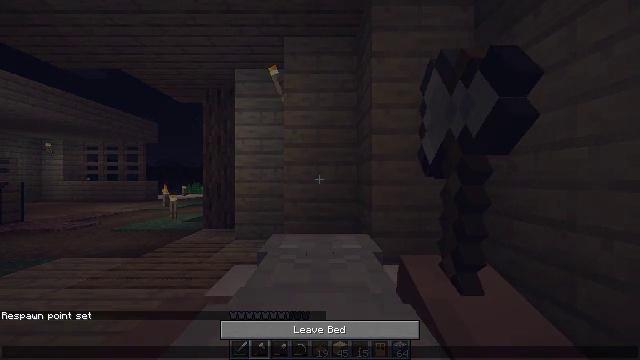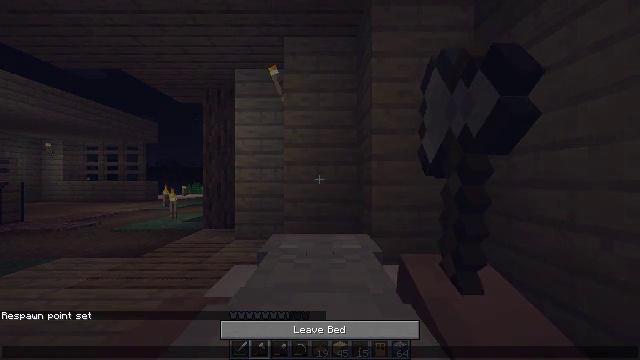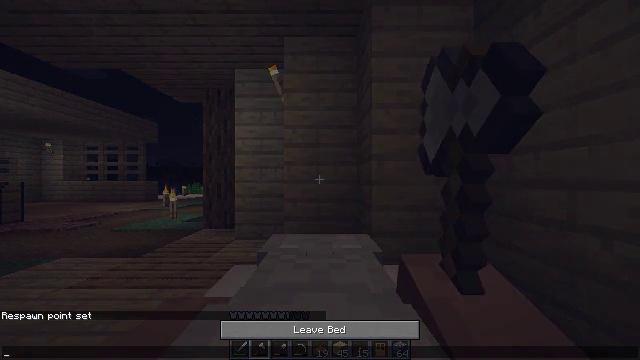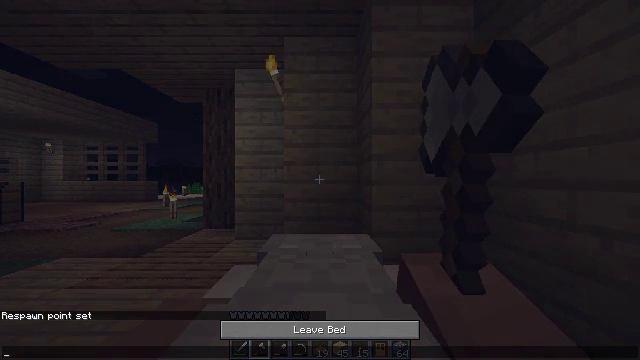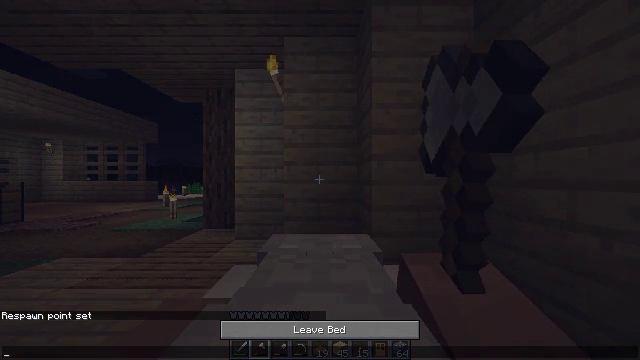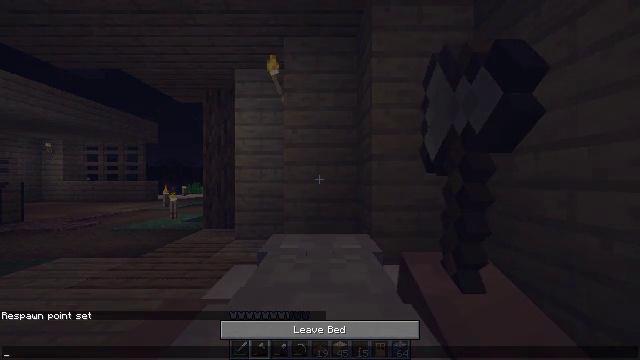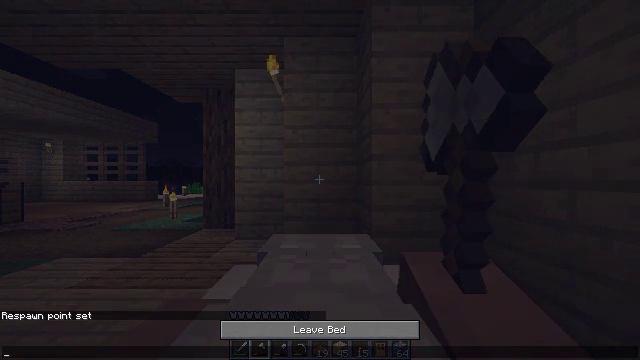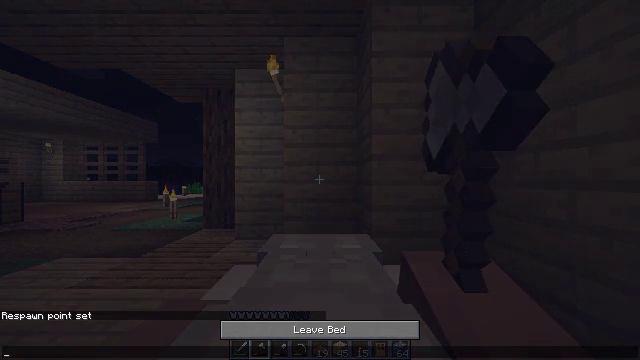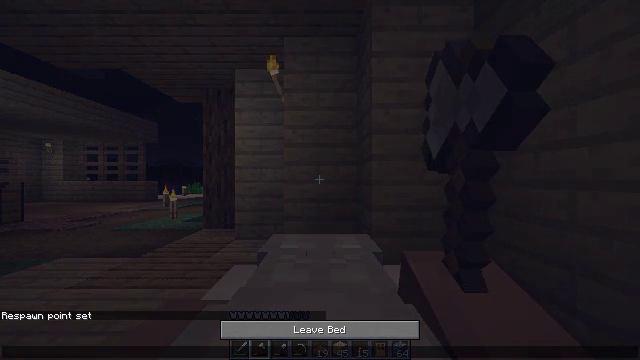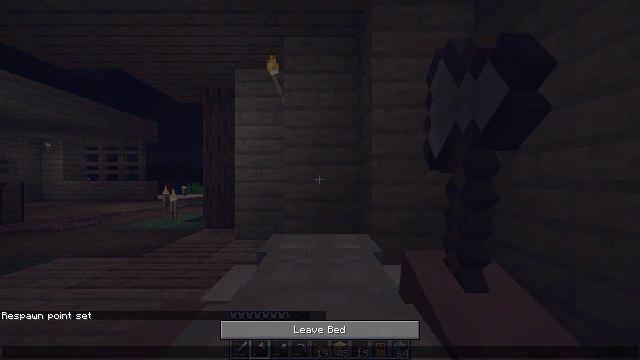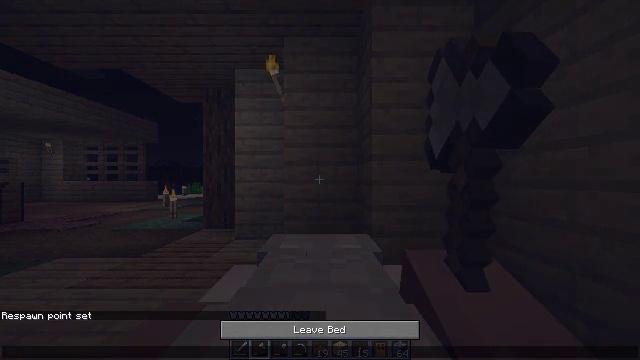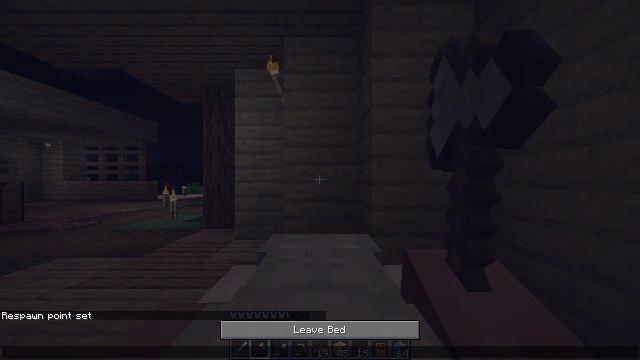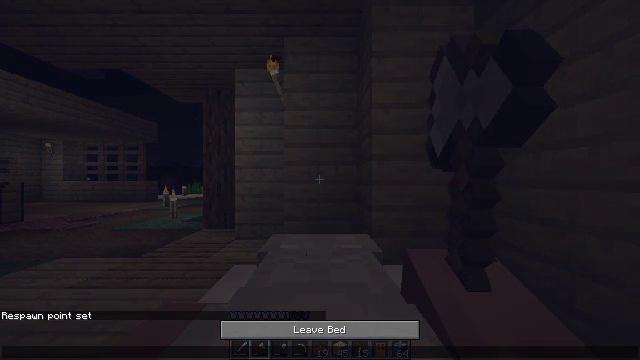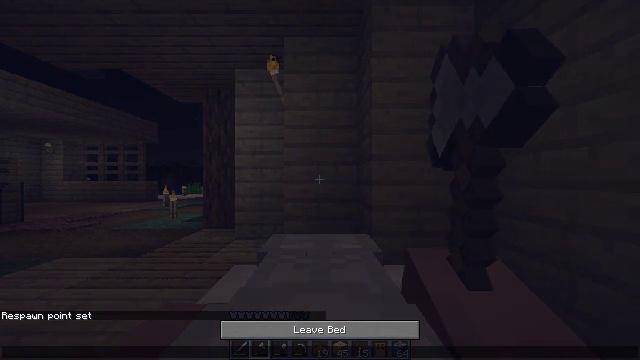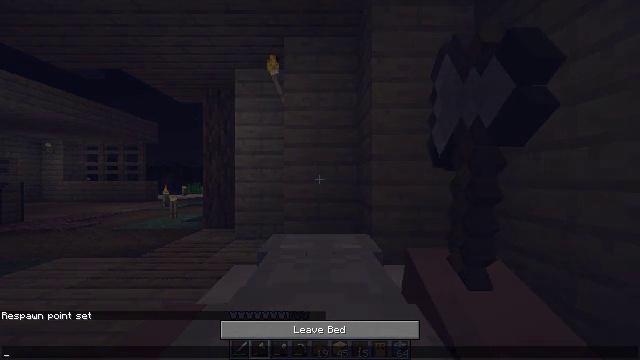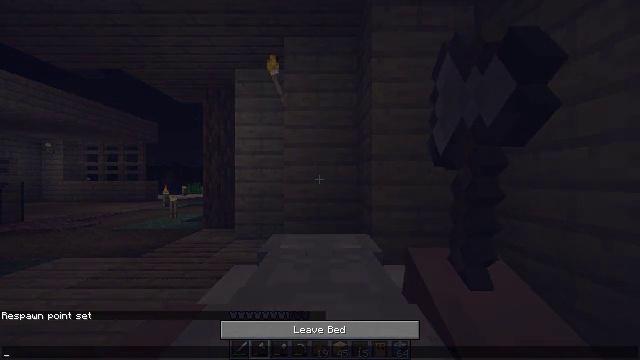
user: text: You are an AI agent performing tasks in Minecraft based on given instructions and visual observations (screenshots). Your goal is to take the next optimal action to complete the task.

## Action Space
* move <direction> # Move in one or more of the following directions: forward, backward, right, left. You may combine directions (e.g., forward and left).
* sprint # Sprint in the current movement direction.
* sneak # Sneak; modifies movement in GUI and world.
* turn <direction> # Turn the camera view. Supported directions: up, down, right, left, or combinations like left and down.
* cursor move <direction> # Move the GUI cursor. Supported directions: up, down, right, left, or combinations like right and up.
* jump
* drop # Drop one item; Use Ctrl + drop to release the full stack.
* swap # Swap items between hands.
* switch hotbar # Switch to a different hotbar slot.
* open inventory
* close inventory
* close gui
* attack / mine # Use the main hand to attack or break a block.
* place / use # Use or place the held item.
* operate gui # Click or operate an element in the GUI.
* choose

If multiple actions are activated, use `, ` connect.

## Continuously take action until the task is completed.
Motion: motion action
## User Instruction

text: Mine the birch planks.
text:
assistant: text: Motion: no_op
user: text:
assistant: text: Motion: no_op
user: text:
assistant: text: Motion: no_op
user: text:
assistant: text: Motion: no_op
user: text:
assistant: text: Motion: no_op
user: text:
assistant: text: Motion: no_op
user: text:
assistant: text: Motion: no_op
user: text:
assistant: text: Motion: no_op
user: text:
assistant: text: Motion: no_op
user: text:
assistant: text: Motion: no_op
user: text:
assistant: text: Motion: no_op
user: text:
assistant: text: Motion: no_op
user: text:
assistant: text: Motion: no_op
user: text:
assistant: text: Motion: no_op
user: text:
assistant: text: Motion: no_op
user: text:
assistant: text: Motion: no_op
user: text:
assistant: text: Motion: no_op
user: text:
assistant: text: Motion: no_op
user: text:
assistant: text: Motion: no_op
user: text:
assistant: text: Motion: no_op
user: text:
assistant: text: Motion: no_op
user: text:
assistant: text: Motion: no_op
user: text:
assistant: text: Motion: no_op
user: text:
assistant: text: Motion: no_op
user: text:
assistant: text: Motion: no_op
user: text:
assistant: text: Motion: no_op
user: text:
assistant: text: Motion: no_op
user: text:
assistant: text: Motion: no_op
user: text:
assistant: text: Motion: no_op
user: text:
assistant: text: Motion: no_op